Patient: sex M, age 79
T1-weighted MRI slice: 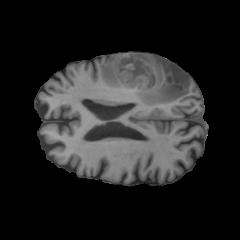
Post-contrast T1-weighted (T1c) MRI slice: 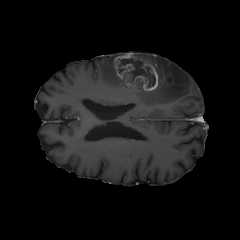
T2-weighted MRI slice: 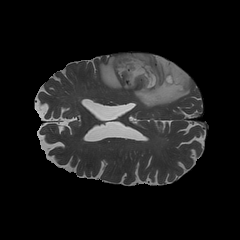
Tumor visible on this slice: yes
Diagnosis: Glioblastoma, IDH-wildtype
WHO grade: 4